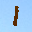
Label: 1